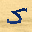
Label: 5